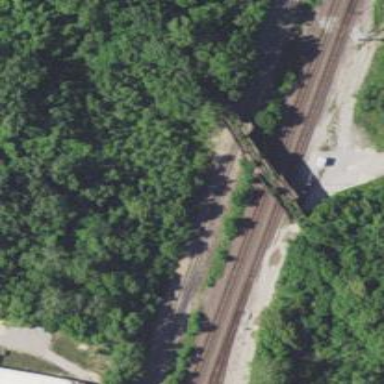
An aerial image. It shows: Abandoned railway.